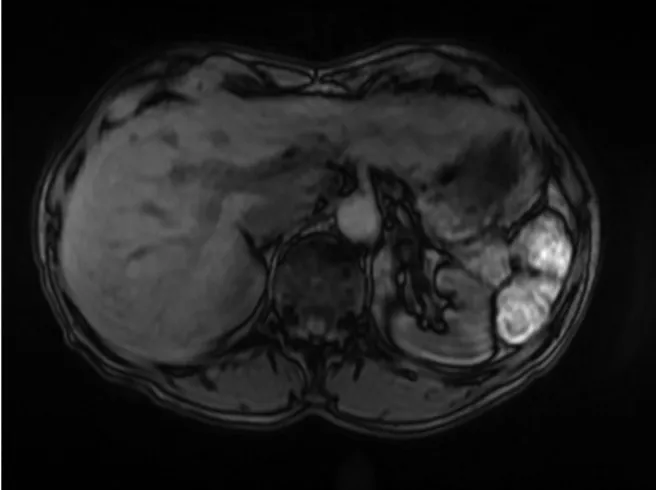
MRI of the abdomen showing normal appearance of the left renal pelvis in which high-grade transitional cell tumor was discovered on ureteroscopy.
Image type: radiology (mri)